Aerial crown-view tile of a tropical tree (Barro Colorado Island, Panama), acquired 20240813:
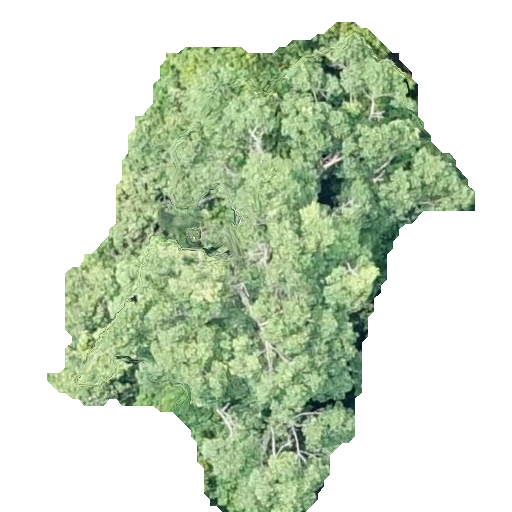
Species: Ocotea leptobotra
GBIF accepted scientific name: Ocotea leptobotra
Crown area: 184.923 m²